Question: I am trying to select the database to get the data from a String:
'''
final String queryPorLogin = "SELECT * from usuarios where login=? ";
@Autowired
private JdbcTemplate jdbcTemplate;
@Override
public boolean validar(String login) {
return this.jdbcTemplate.queryForObject(queryPorLogin, new Usuarios(),
login);
}
'''
but I have this error:

I believe it is not the correct query to use in this case because I want to make a selection on the database and if there is a result use the resultset to do a check (passwords with bcrpyt). Could someone help me?
I need to take the result of this select and make a comparison.
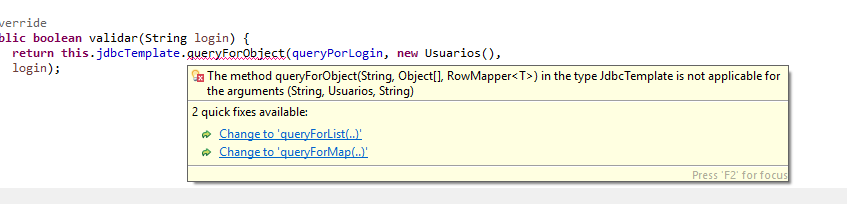
Answer: You have mixed the inputs of the 'jdbcTemplate.queryForObject' a bit. It should be:
'''
Usuarios usuarios = this.jdbcTemplate.queryForObject(queryPorLogin,
new Object[]{login},
Usuarios.class); // can pass also a RowMapper<Usuarios> for more detailed approach
'''
The second param takes the list of parameters to bind and the third one take in the 'Class' that is expected as a result.